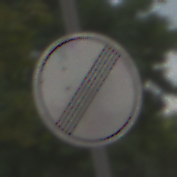
Verkehrszeichen: EndeSaemtlicherBegrenzungen
Umgebung: Outdoor, Urban
Tageszeit: MorningAfternoon
Wetter: Overcast
Licht: Natural
Jahreszeit: NotSpecified
Kontrast: LowContrast